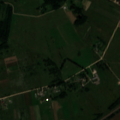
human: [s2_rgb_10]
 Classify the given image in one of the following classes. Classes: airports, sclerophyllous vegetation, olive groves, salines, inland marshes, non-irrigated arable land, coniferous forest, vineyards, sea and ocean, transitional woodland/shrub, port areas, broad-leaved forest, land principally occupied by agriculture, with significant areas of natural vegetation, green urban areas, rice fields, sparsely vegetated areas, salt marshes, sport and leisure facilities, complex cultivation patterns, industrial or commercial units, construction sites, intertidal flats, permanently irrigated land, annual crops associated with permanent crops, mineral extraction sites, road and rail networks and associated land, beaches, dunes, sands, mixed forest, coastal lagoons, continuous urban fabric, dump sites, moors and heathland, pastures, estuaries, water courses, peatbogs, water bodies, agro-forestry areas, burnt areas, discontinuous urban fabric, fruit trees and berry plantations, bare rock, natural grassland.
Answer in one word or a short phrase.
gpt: non-irrigated arable land, pastures, complex cultivation patterns, land principally occupied by agriculture, with significant areas of natural vegetation, mixed forest